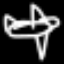
Label: airplane